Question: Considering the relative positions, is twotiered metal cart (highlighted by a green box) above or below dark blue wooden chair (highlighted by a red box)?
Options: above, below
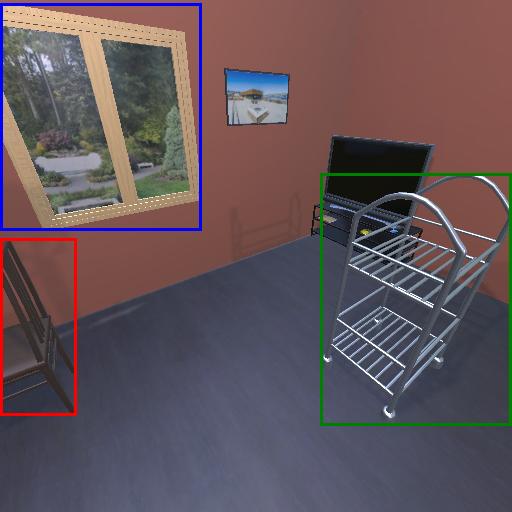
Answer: above